Question: I was writing a piece of code with kivy with all the packages installed.
When I run the code it still shows "No module named kivy".
The modules were installed from both the command prompt and the VS code terminal though this code had worked fine just a few days ago. Today i opened it and it showed me this error
This is my code
'''
from kivy.app import App
from kivy.lang import Builder
from kivy.uix.screenmanager import ScreenManager, Screen
from kivy.properties import ObjectProperty
from kivy.uix.popup import Popup
from kivy.uix.label import Label
from database import DataBase
class CreateAccountWindow(Screen):
namee = ObjectProperty(None)
email = ObjectProperty(None)
password = ObjectProperty(None)
def submit(self):
if self.namee.text != "" and self.email.text != "" and self.email.text.count("@") == 1 and self.email.text.count(".") > 0:
if self.password != "":
db.add_user(self.email.text, self.password.text, self.namee.text)
self.reset()
sm.current = "login"
else:
invalidForm()
else:
invalidForm()
def login(self):
self.reset()
sm.current = "login"
def reset(self):
self.email.text = ""
self.password.text = ""
self.namee.text = ""
class LoginWindow(Screen):
email = ObjectProperty(None)
password = ObjectProperty(None)
def loginBtn(self):
if db.validate(self.email.text, self.password.text):
MainWindow.current = self.email.text
self.reset()
sm.current = "main"
else:
invalidLogin()
def createBtn(self):
self.reset()
sm.current = "create"
def reset(self):
self.email.text = ""
self.password.text = ""
class MainWindow(Screen):
n = ObjectProperty(None)
created = ObjectProperty(None)
email = ObjectProperty(None)
current = ""
def logOut(self):
sm.current = "login"
def on_enter(self, *args):
password, name, created = db.get_user(self.current)
self.n.text = "Account Name: " + name
self.email.text = "Email: " + self.current
self.created.text = "Created On: " + created
class WindowManager(ScreenManager):
pass
def invalidLogin():
pop = Popup(title='Invalid Login',
content=Label(text='Invalid username or password.'),
size_hint=(None, None), size=(400, 400))
pop.open()
def invalidForm():
pop = Popup(title='Invalid Form',
content=Label(text='Please fill in all inputs with valid information.'),
size_hint=(None, None), size=(400, 400))
pop.open()
kv = Builder.load_file("my.kv")
sm = WindowManager()
db = DataBase("users.txt")
screens = [LoginWindow(name="login"), CreateAccountWindow(name="create"),MainWindow(name="main")]
for screen in screens:
sm.add_widget(screen)
sm.current = "login"
class MyMainApp(App):
def build(self):
return sm
if __name__ == "__main__":
MyMainApp().run()
'''

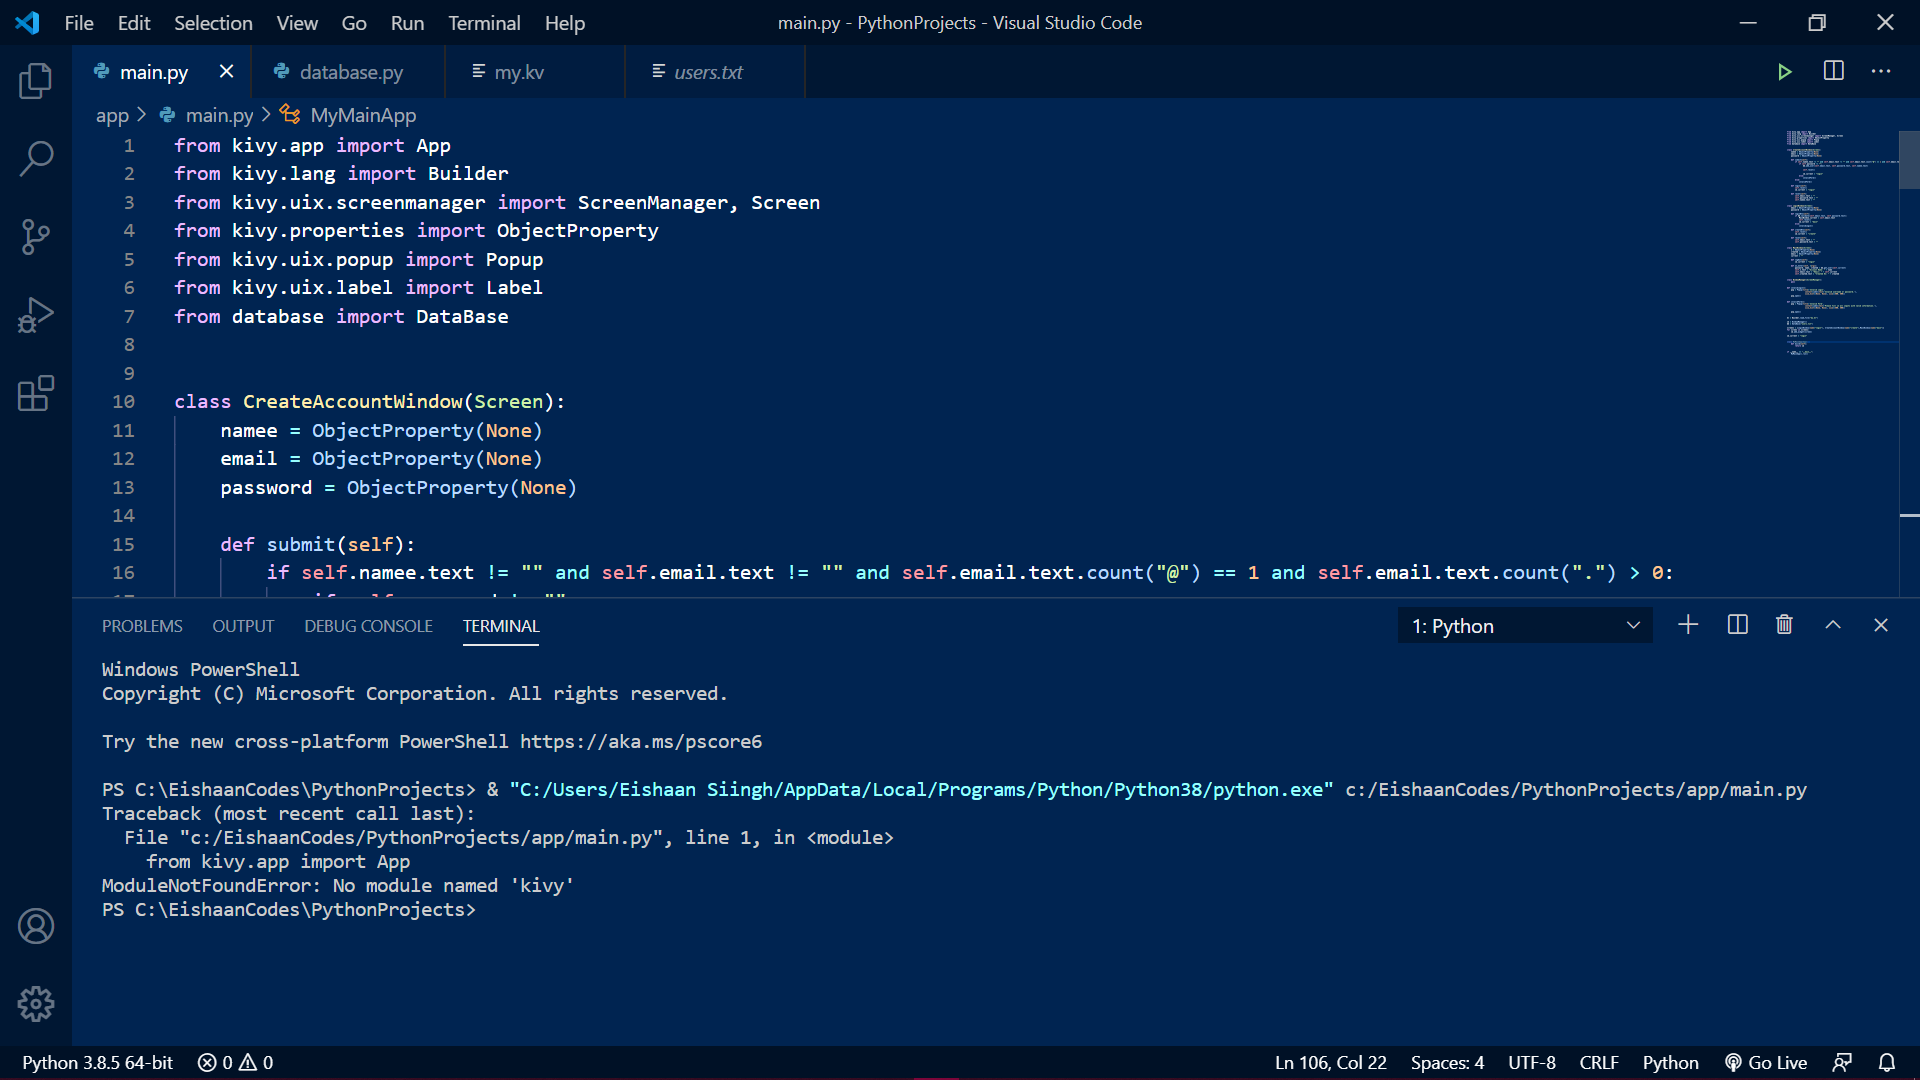
Answer: As people said in the comments, the reason is that the Python environment used by the terminal does not contain modules.
Solution: Please select the Python environment where the module "kivy" is installed in the lower left corner of VS Code, and use the shortcut key Ctrl+Shift+' to open a new VS Code terminal, it will automatically enter the selected environment.
check: We can use the command "'pip --version'" or "'python --version'" to check which Python the terminal is using and the module is installed in this location:
<URL>
Reference: <URL>.